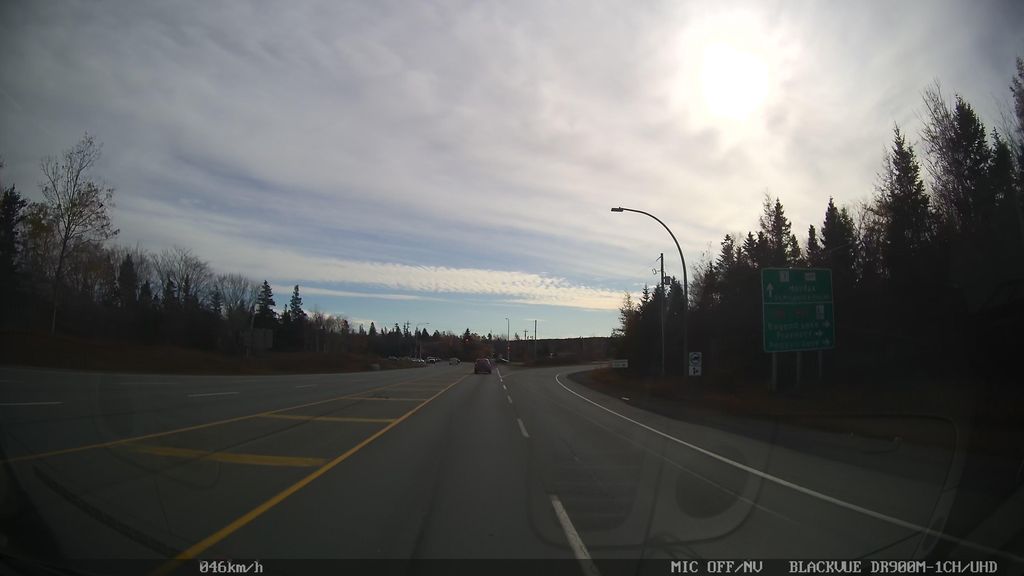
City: halifax